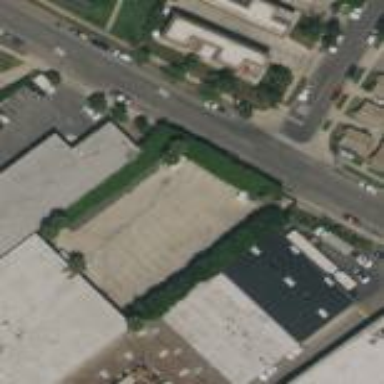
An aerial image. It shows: Industrial building.